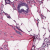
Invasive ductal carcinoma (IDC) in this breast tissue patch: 1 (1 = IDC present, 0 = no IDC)